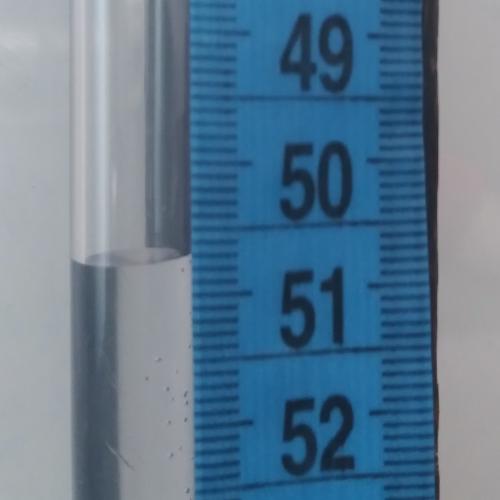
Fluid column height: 50.7 cm